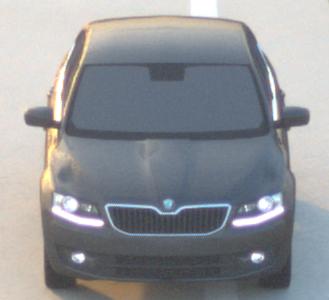
Make: Skoda
Model: Octavia 1.2 TSI
Detailed model: Octavia (III) Limousine
Model produced from: 2013/02
Model produced until: 2015/04
Doors: 5
Color: gray
Road condition: dry road
Daytime: sunrise or sunset
Contrast: medium contrast